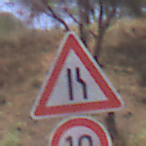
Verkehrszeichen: EinseitigVerengteFahrbahnRechts
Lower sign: Geschwindigkeit10
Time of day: Midday
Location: Outdoor (RoadRail)
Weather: Clear
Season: NotSpecified
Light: Natural